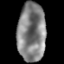
Tissue: lung
Cell type: T cells
Senescence score: 0.1791
Nuclear area (px): 1614
Mean DAPI intensity: 131.157